Question: I really need help with some code. I don't expect you to write it for me, since it is a school project, but I am just really lost and need help.
The code I am writing is some sort of production system.
It doesn't need to actually be able to send a task anywhere, since this is just an imagined scenario.
The code has to consist of three files: data.py, model.py and gui.py.
- - -
My teacher had written some of the code witch I have continued on. Some of the text is in danish, but most comments are in English.
The code is as follows.
'''
from model import *
class Data(object):
def __init__(self):
self.units = []
self.finished_tasks = []
def __str__(self):
result = "These tasks have been finished: "
for i in self.finished_tasks:
result += str(i)
return result
def task_done(self, unit):
done_task = unit.task_done()
if done_task != None:
#TODO: add to list of finished tasks
pass
def add_task(self, name, amount, unit):
s = Springroll_task(name, amount)
unit.add_to_queue(s)
def read_from_database(self):#doesn't actually read from db..
self.units.append(Production_unit("maskine1"))
self.units.append(Production_unit("maskine2"))
self.add_task("Miniruller", 100, self.units[0])
self.add_task("Maxiruller", 200, self.units[0])
self.add_task("HowIRoll", 3000, self.units[0])
self.add_task("RulleMarie", 40, self.units[1])
self.add_task("Rullesten", 500, self.units[1])
self.add_task("Toiletpapirsruller", 6000, self.units[1])
'''
'''
class Springroll_task(object):
def __init__(self, name, amount):
self.name = name
self.amount = amount
def __str__(self):
return self.name + " " + str(self.amount)
class Production_unit(object):
def __init__(self, amount={}, name={},):
#name of the production unit
self.name = name
self.amount = amount
#the current task
self.current_task = None
#the tasks in the queue
self.springroll_queue = []
#the size of the queue
self.queue_size = 0
def __str__(self):
#TODO
return self.name + " " + str(self.amount)
def add_to_queue(self, task={}):
if self.current_task == None:
self.current_task = task
else:
self.springroll_queue.append(task)
self.queue_size += 1
#remember to update queue_size
pass
def task_done(self):
#TODO: remember the old current task.
#Set the current task to be the first in the queue (and remove from queue)
# - if there is a task in the queue.
#return the old current task.
#remember to update queue_size
self.queue_size -= 1
pass
'''
'''
from tkinter import *
from model import *
from data import Data
class Application(Frame):
def __init__(self, master, unit):
self.mod = Production_unit()
super(Application, self).__init__(master)
self.grid()
self.unit = unit
self.create_widgets()
def create_widgets(self):
self.unit_name_lbl = Label(self, text = self.unit.name)
self.unit_name_lbl.grid(row = 0, column = 0, columnspan = 2, sticky = W)
self.cur_prod_lbl = Label(self, text = "produktion nu: ")
self.cur_prod_lbl.grid(row = 1, column = 0, columnspan = 2, sticky = W)
self.prod_lbl = Label(self, text = "produkt")
self.prod_lbl.grid(row = 2, column = 0, sticky = W)
self.amount_lbl = Label(self, text = "antal")
self.amount_lbl.grid(row = 2, column = 1, sticky = W)
#Label for production now
self.amount1_lbl = Label(self, text = " ", bg ="red")
self.amount1_lbl.grid(row = 3, column = 0, sticky = W)
self.amount2_lbl = Label(self, text = " ", bg ="red")
self.amount2_lbl.grid(row = 3, column = 1, sticky = W)
#Button for task finished
self.finished_but = Button(self, text = "Opgave afsluttet", bg ="pink", command=self.mod.task_done)
self.finished_but.grid(row = 3, column = 2, sticky = W)
#Label for queue
self.queue_lbl = Label(self, text = "Ko")
self.queue_lbl.grid(row = 4, column = 0, sticky = W)
#Label for production queue
for i in range(0,3):
self.name_lbl =Label(self, text = self.mod.springroll_queue, bg="red", width= 6)
self.name_lbl.grid(row = 5+i, sticky = W)
for j in range(0,3):
self.qt_lbl =Label(self, text = self.mod.springroll_queue, bg="red", width= 4)
self.qt_lbl.grid(row = 5+j, column = 1)
self.new_lbl = Label(self, text = "Ny")
self.new_lbl.grid(row = 10, column = 0, sticky = W)
#Entry for entries
self.eq1_ent = Entry(self, text = "", width=6)
self.entry_name = self.eq1_ent.get()
self.eq1_ent.grid(row = 11, sticky = W)
self.ea1_ent = Entry(self, text = "", width=4)
self.ea1_ent.grid(row = 11, column = 1, sticky = W)
#Button for add to queue
self.add_but = Button(self, text = "Tilfoj til ko", bg ="pink", command=self.mod.add_to_queue(self.ea1_ent.get()))
self.add_but.grid(row = 11, column = 2, sticky = W)
def done(self):
d.task_done(self.unit)
self.redraw()
def add(self):
n = "Nyt navn" #read from gui
a = "Nyt antal" #read from gui
d.add_task(n, a, unit)
self.redraw()
def redraw(self):
#TODO
pass
# main
root = Tk()
root.title("Daloon")
root.geometry("300x300")
d = Data()
d.read_from_database()
p = d.units[0]
app = Application(root, p)
root.mainloop()
'''
So it currently looks like this:
What I need to be able to do is to take an input in the bottom two entry widgets and put them in one of the 4 label widgets above, beginning from the top and then in the queue afterwards, this should happen when I press the button add_but, which seems to be gone currently.
After that I need the task stored in the data file when the "Opgave afsluttet" button is pressed.
I really hope someone is able to help me!
I edited it with some suggestions, and am calling the right self.eq1_ent.get() now, I think. I dont get any error any longer, now I just don't really know how to make it do what I want.
Edit 2: I am slowly getting some stuff, so i have made changes in the model.py and gui.py...
It looks like this now:

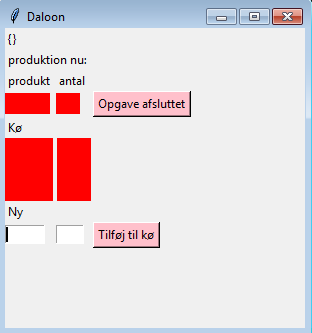
Answer: 'self.eq1' is not defined. you have 'self.q1_lbl' and 'self.eq1_ent'.
To access the label use 'self.q1_lbl'.
To be able to set text to your label create them as following:
'''
self.var = StringVar()
self.unit_name_lbl = Label(self, textvariable=self.var)
'''
For example, from 'redraw()' you can set ''text'' to 'self.unit_name_lbl' like this : 'self.var.set('text')'.
- Check if you missed 'self' in 'd.add_task(n, a, unit)'- When you do 'command=mod.add_to_queue(self.ea1_ent.get())' the 'mod.add_to_queue' function will be called directly, if you want to pass argument to this function when user press the button, you can use 'lambda':'''
command=lambda: mod.add_to_queue(self.ea1_ent.get)
'''